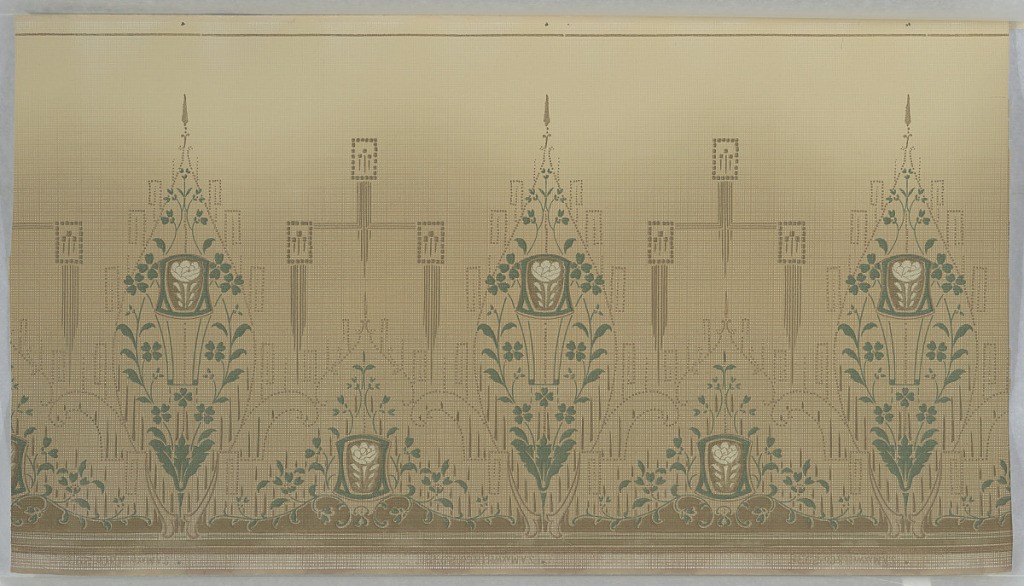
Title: Frieze
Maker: S.A. Maxwell & Co.
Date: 1905–1915
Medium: Machine-printed paper
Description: On tan ground, alternating designs: almond shaped green vines containing "vase" with a white rose and same rose at the bottom surrounded by green vines with chandelier-like image above composed of a cross with three squares.